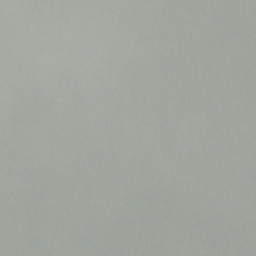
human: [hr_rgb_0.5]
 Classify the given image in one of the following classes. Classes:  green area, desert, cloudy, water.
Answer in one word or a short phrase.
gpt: cloudy